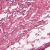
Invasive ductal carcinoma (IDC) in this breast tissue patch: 0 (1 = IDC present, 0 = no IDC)